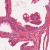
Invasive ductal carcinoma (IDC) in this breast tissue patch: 0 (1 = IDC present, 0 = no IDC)